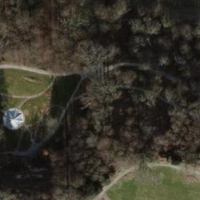
EUNIS habitat code: 53
Species observed at this site:
Lathyrus vernus
Silphium perfoliatum
Geum rivale
Corylus avellana
Primula veris
Lamium galeobdolon
Fritillaria meleagris